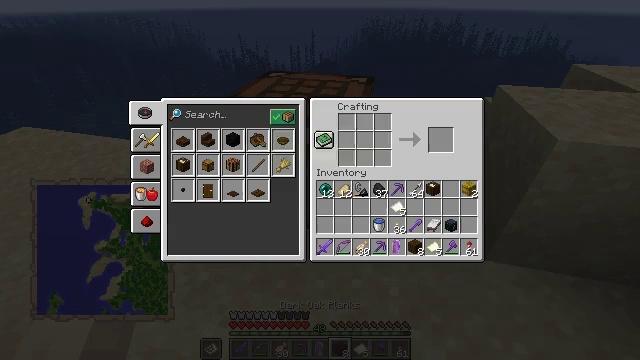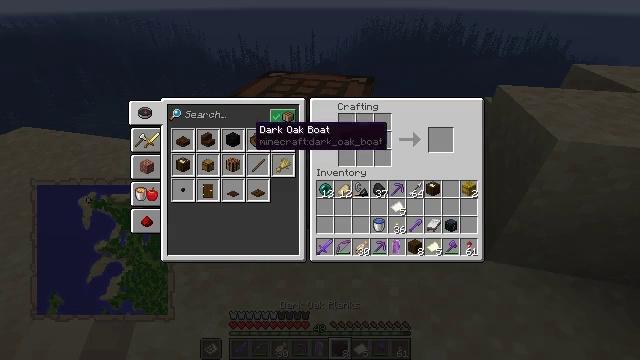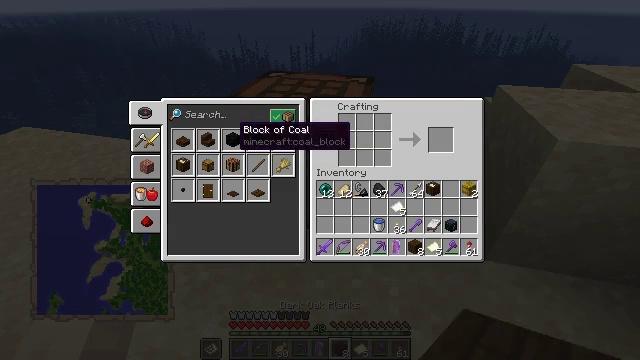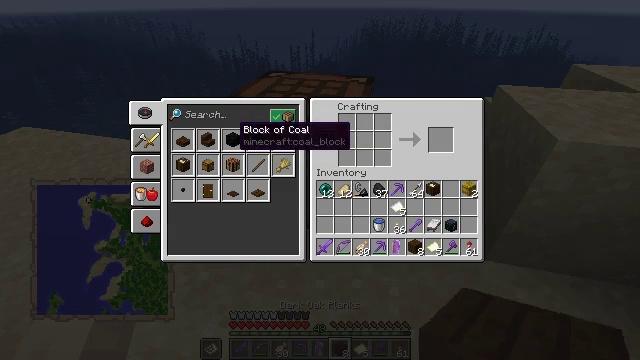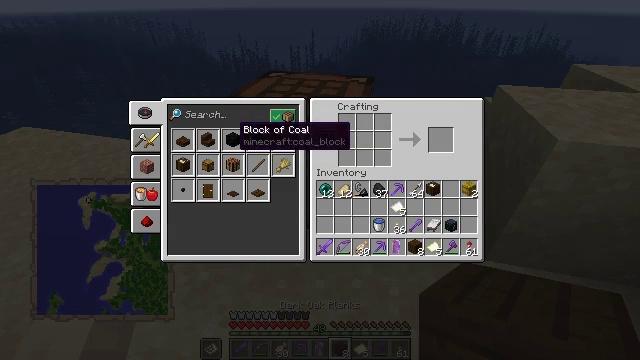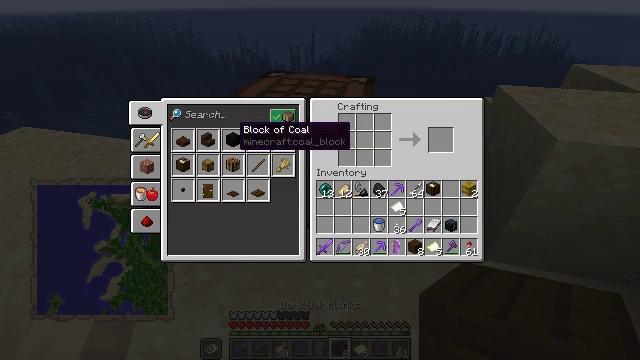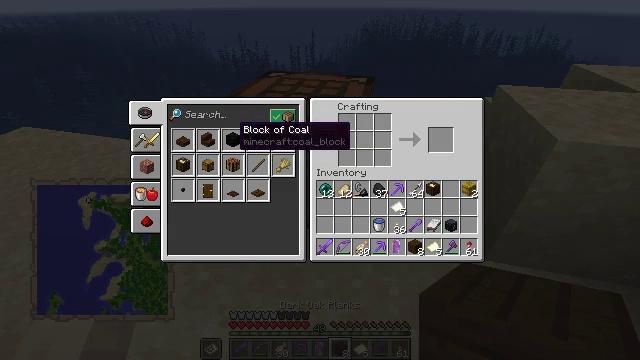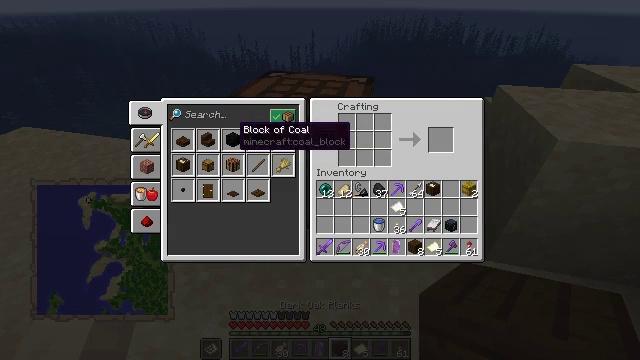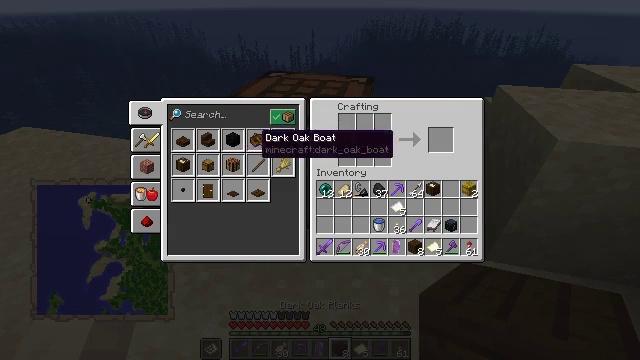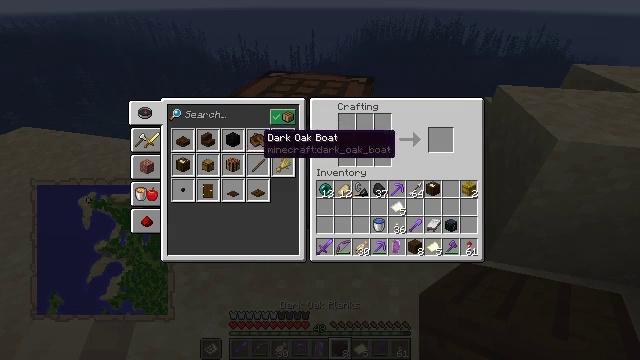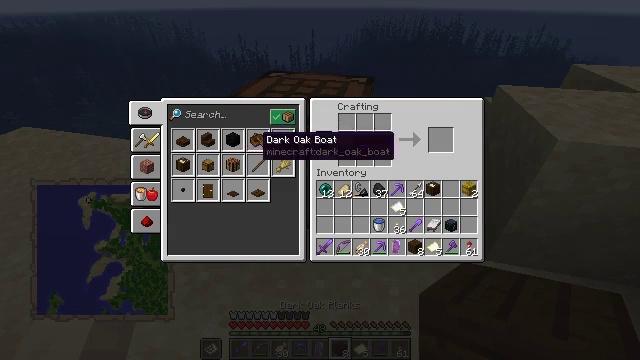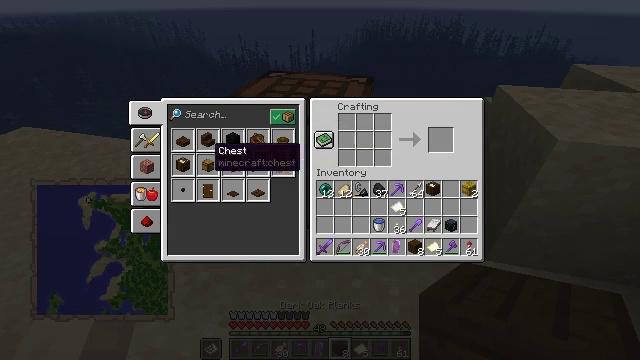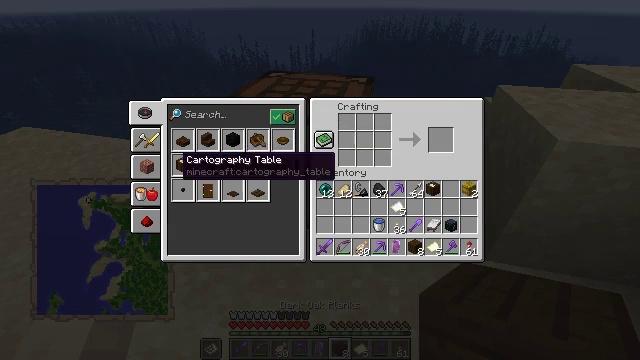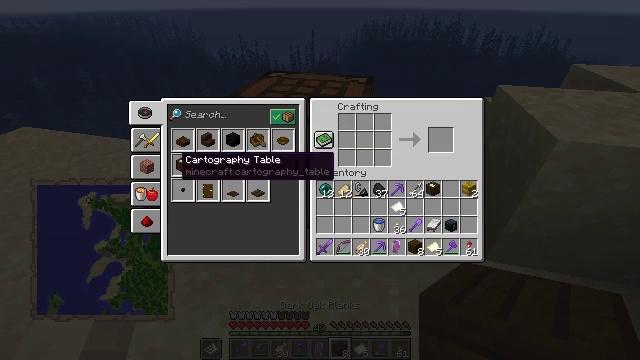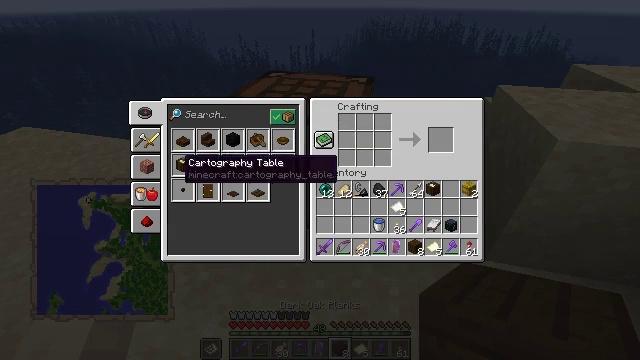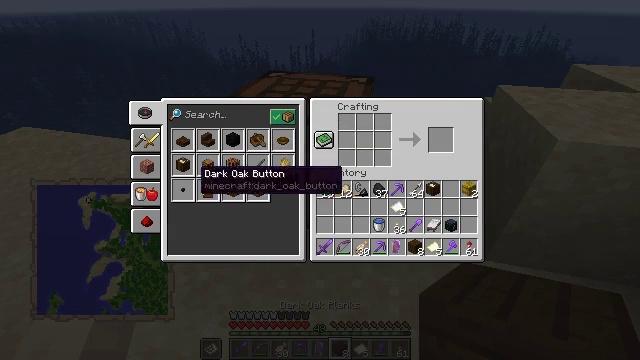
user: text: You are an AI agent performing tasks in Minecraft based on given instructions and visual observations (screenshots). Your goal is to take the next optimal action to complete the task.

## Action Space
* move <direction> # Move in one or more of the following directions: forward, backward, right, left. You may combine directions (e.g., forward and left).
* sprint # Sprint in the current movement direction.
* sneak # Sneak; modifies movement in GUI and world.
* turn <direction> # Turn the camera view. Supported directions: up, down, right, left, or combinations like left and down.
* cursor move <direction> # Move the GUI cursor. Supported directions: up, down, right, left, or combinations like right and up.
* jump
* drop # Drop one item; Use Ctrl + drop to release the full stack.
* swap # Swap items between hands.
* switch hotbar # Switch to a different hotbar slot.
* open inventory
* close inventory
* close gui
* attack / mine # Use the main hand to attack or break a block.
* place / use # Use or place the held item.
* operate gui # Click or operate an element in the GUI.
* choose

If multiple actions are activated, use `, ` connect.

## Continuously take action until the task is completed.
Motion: motion action
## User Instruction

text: Take dark oak planks to craft a dark oak boat.
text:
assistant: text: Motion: sneak, turn left
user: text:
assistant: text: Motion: sneak, turn left
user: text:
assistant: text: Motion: sneak
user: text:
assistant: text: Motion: sneak
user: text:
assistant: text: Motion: sneak
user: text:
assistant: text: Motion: sneak
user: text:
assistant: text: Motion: sneak
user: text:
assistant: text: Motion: sneak, turn right and down
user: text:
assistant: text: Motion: sneak
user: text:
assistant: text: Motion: sneak
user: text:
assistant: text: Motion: sneak, turn left and down
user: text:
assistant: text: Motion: sneak, turn left and down
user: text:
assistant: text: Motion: sneak
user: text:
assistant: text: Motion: sneak
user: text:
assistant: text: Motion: sneak, turn right and down
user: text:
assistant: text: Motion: sneak, turn right and down
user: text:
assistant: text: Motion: sneak, turn right
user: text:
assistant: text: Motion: sneak
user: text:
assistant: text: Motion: sneak
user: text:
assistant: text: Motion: sneak
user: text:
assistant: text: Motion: sneak
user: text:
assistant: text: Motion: sneak
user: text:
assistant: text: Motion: sneak, turn right and up
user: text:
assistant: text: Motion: sneak, turn up
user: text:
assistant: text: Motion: sneak
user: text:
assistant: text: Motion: sneak
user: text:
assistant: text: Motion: sneak
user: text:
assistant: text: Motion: sneak
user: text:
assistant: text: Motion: sneak
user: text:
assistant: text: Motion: sneak